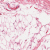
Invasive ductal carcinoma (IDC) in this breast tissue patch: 0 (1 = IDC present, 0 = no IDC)